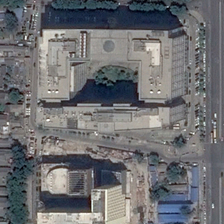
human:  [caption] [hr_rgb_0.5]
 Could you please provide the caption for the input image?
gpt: some buildings and some green trees are in a commercial area .

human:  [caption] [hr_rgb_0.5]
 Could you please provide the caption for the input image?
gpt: some buildings and some green trees are in a commercial area .

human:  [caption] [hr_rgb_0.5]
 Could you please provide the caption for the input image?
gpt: some buildings and some green trees are in a commercial area .

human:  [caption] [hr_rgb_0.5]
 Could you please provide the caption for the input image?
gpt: some buildings and some green trees are in a commercial area .

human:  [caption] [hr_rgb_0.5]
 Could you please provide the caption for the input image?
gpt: some buildings and some green trees are in a commercial area .